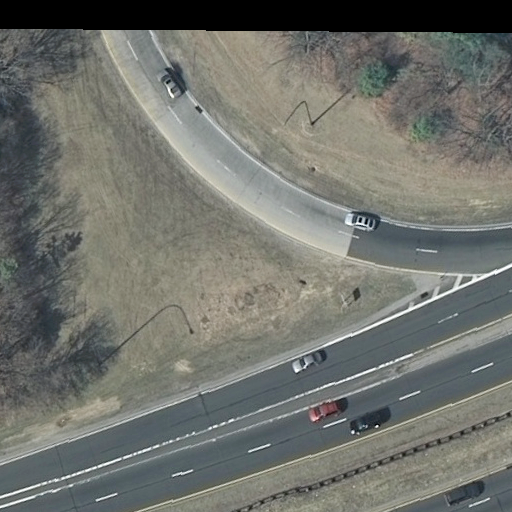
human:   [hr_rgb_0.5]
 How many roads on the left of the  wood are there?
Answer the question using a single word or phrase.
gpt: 0

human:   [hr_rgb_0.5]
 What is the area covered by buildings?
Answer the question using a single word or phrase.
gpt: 0m2

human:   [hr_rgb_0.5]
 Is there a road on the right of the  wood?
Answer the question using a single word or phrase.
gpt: yes

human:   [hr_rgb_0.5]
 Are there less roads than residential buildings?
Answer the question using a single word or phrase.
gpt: no

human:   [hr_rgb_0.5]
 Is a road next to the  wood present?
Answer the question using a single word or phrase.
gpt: yes

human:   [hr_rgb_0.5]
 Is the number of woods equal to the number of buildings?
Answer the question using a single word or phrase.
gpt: no

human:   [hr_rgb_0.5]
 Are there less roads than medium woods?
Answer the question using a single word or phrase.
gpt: no

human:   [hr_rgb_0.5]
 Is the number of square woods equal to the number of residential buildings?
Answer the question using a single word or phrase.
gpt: yes

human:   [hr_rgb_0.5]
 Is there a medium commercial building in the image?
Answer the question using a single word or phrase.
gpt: no

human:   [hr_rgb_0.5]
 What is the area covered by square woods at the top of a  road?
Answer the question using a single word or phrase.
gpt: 0m2

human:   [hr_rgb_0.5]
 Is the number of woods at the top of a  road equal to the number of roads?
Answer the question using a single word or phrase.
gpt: no

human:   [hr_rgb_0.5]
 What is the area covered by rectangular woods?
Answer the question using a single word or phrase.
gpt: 10599m2

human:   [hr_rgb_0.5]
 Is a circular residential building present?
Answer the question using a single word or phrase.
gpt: no

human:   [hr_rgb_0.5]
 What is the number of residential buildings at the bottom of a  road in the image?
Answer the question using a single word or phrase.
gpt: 0

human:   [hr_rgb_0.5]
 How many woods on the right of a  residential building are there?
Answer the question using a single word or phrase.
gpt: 0

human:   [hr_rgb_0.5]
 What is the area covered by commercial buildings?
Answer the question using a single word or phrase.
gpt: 0m2

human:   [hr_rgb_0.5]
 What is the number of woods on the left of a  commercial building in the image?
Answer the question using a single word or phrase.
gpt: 0

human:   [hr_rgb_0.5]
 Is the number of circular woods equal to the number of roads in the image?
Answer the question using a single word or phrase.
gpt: no

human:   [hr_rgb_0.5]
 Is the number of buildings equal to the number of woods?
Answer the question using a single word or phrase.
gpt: no

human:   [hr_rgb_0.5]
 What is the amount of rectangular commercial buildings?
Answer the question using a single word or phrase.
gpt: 0

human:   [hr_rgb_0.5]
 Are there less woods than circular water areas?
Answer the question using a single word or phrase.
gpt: no

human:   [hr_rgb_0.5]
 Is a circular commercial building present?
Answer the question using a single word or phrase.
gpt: no

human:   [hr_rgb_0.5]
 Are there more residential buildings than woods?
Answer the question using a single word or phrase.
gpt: no

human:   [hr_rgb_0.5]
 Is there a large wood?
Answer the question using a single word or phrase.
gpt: yes

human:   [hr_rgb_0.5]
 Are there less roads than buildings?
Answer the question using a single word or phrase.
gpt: no

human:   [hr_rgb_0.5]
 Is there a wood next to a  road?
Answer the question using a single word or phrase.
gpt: yes

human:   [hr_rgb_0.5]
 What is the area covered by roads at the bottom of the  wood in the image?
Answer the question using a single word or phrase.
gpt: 0m2

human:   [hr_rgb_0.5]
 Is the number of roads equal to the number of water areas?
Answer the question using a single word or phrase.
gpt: no

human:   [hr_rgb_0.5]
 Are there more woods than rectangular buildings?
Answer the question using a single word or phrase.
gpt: yes

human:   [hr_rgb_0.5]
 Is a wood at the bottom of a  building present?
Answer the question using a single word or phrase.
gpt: no

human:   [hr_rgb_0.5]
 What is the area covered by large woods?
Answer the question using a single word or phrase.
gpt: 10599m2

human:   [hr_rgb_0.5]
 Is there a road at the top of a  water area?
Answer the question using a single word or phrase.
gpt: no

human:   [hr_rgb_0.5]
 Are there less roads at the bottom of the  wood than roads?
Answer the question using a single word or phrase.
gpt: yes

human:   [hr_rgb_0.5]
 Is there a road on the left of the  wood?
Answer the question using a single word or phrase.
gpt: no

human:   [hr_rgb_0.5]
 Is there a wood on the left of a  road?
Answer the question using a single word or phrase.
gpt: yes

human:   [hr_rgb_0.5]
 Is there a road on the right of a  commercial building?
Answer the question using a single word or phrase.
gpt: no